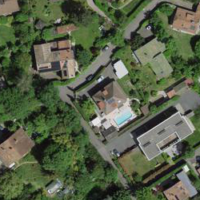
EUNIS habitat code: 55
Species observed at this site:
Polygonum aviculare